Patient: sex F, age 69
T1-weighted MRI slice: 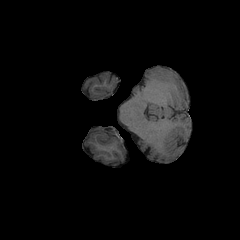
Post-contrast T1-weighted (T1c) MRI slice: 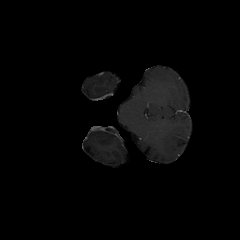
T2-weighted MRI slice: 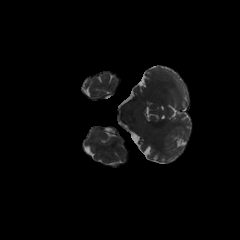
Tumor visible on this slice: no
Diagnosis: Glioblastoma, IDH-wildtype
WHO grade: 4